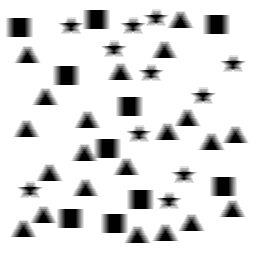
Squares: 10
Triangles: 21
Stars: 11
Total shapes: 42